Question:
I have generate this screen using Lightswitch. When a team selects a club from the home team Auto Complete Box it populates the home players list with players who play for that club. I also have a Select button (not shown) that will add the selects home player and add it to the match players collection. After that I want to filter the Home players list to not show the players that have been selected.
I just can't work out how to filer the list based on the entire contents of the second list...
Thanks
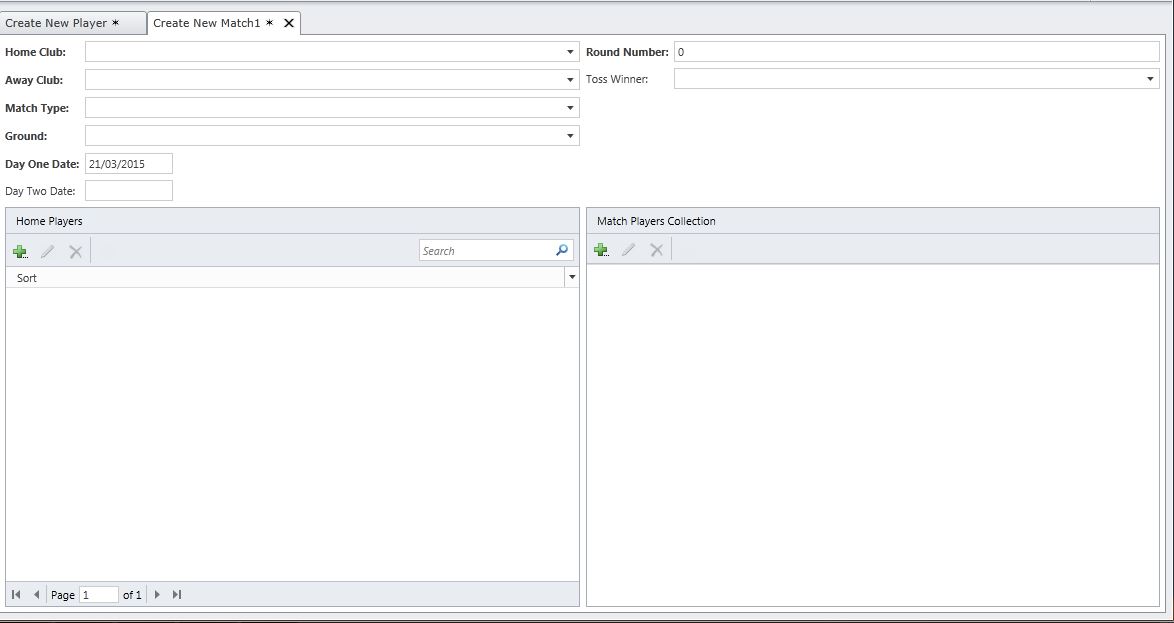
Answer: I think there may be a simpler way to achieve what you want. Add a boolean field called Selected to the Home Players collection. When a Home Player is selected to be in the Match Players collection, set that boolean to True. Make sure the Home Players collection has a filter on Selected = False.
You might need to refresh the screen manually. And if you're saving data, you'll also need to think about what happens to the Home Players collection - possibly make sure somewhere in the save pipeline that Selected is always false when saved. But all that sounds a lot easier than filtering a collection based on another one which I'm not even sure is possible without some serious contortions.